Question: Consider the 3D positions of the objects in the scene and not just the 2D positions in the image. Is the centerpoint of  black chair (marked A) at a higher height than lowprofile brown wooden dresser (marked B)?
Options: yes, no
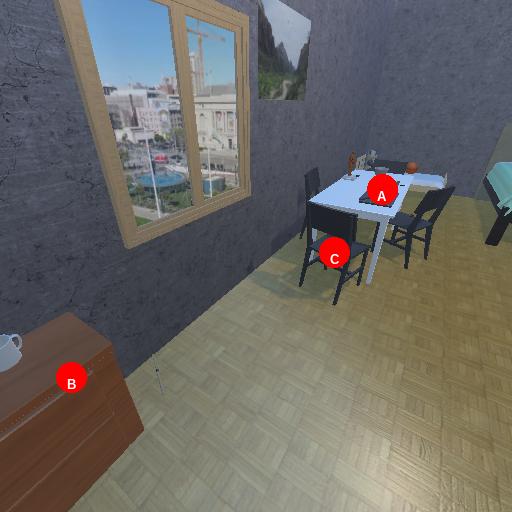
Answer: yes